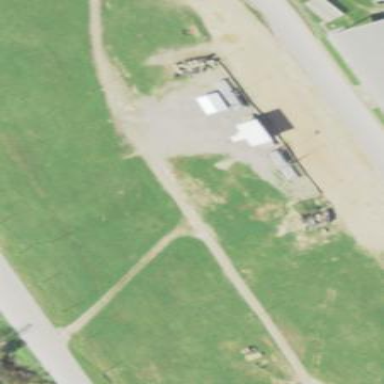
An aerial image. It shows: Track on leisure land used for horse racing.